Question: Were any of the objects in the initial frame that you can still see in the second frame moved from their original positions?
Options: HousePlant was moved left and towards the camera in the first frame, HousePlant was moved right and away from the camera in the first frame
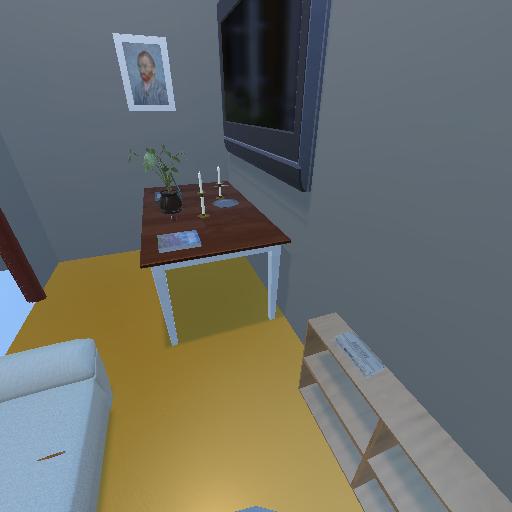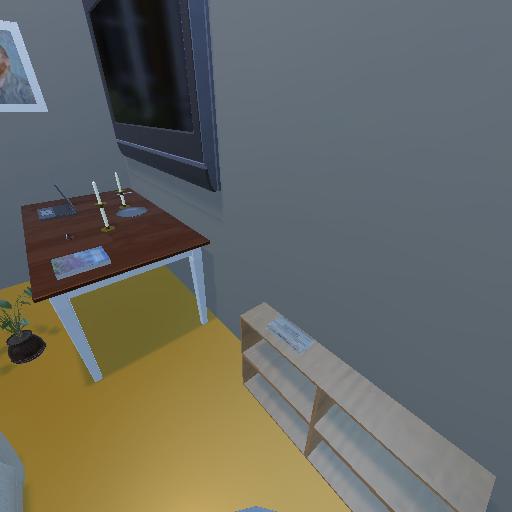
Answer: HousePlant was moved left and towards the camera in the first frame